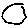
Label: hexagon